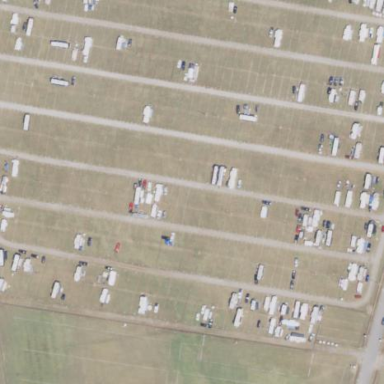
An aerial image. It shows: Caravan site for tourism.